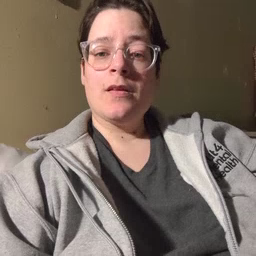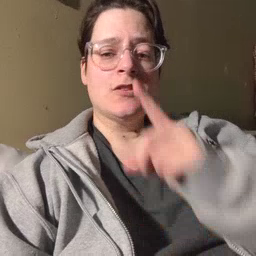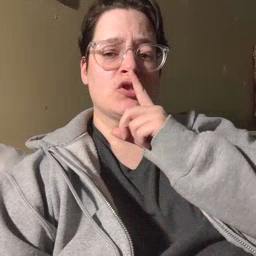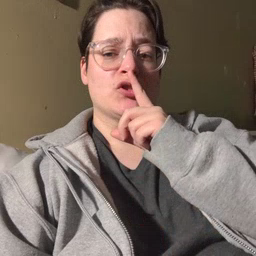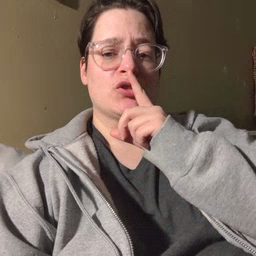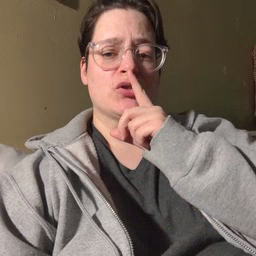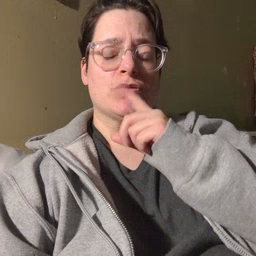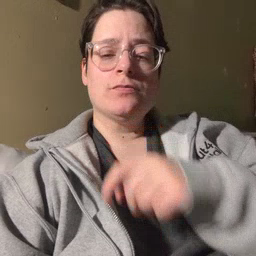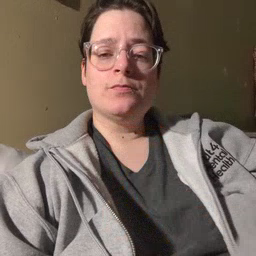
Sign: shhh